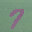
Label: 7